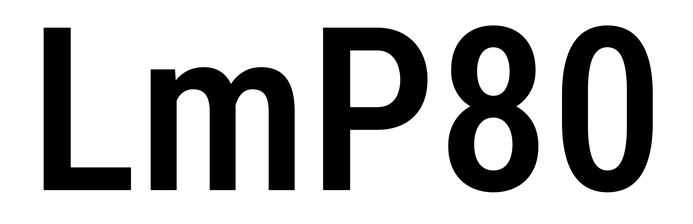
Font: Roboto_Condensed_Medium